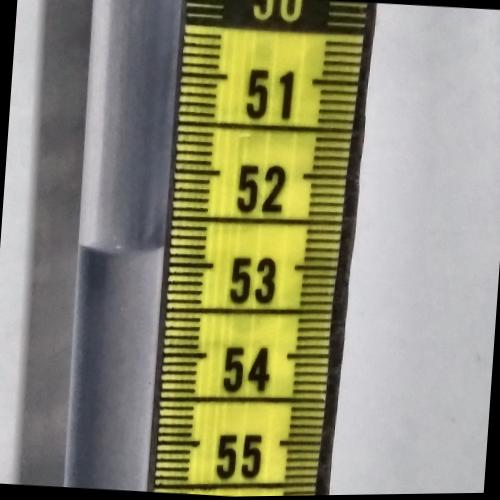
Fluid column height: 52.8 cm